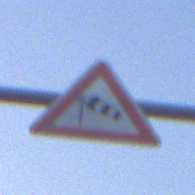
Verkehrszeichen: SeitenwindVonLinks
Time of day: SunriseSunset
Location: Outdoor (Urban)
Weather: Clear
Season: NotSpecified
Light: Natural